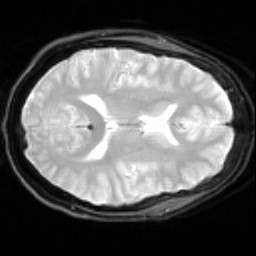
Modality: inplaneT2
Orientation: axial
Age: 35
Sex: female